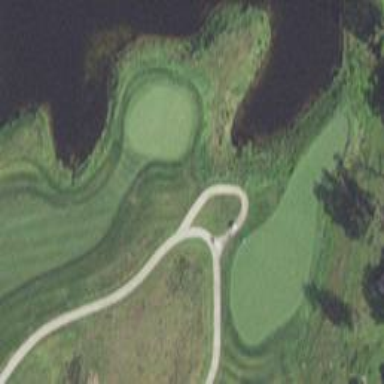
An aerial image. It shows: Pathway for golfing.